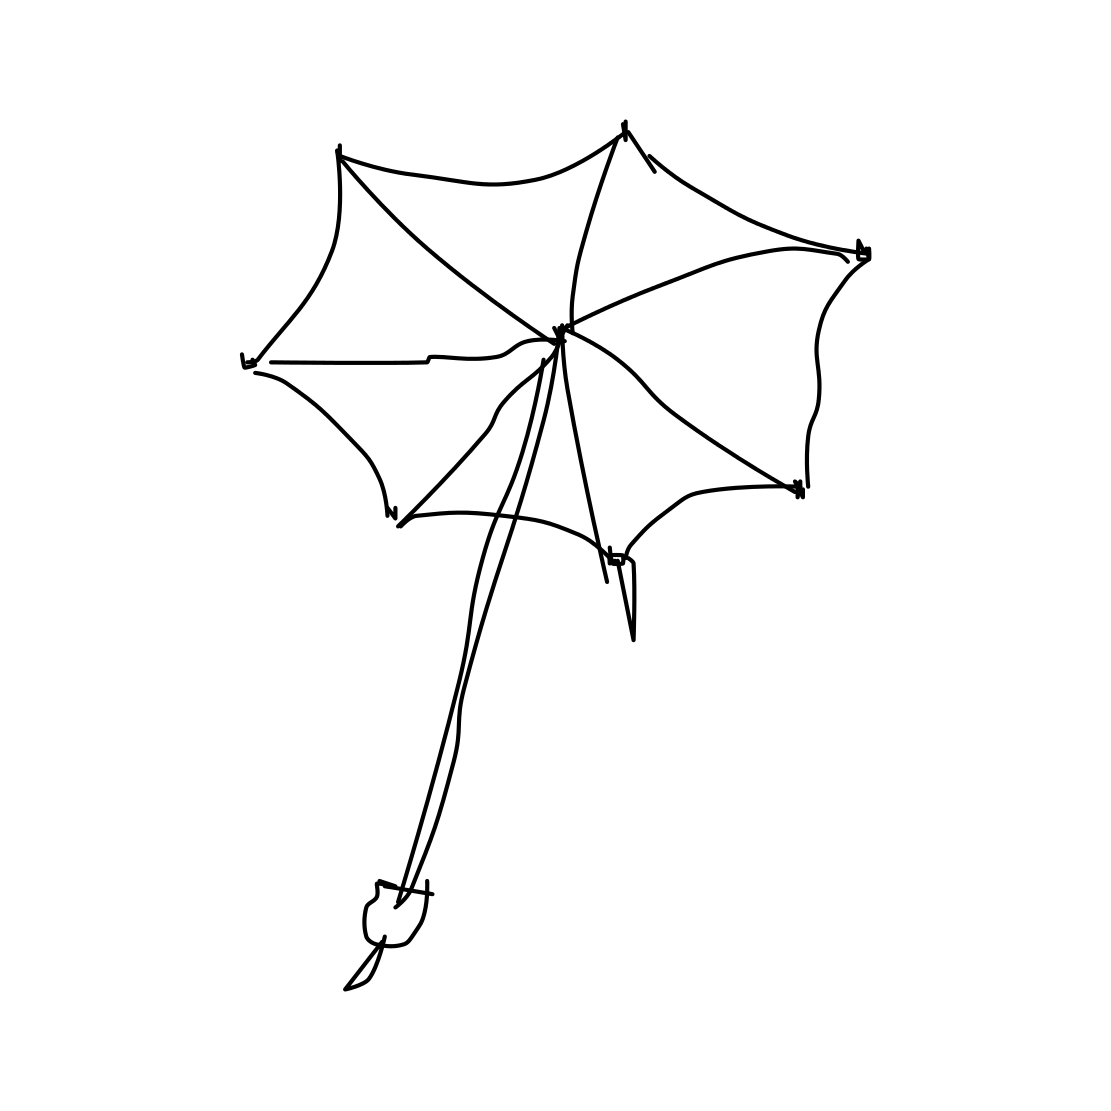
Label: umbrella